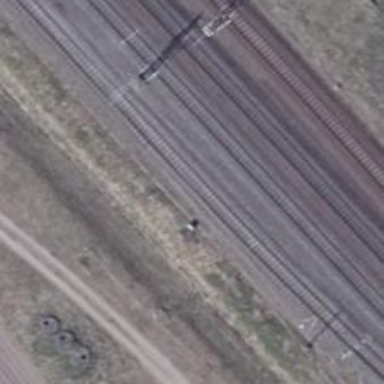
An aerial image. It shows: Railway signal.